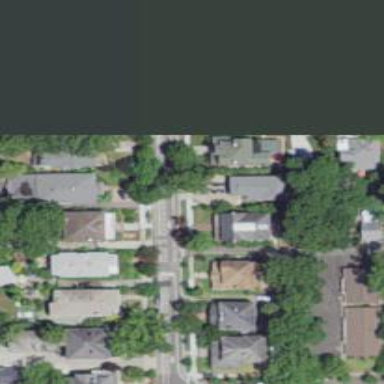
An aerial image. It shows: Alley classified as service road.